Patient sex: M
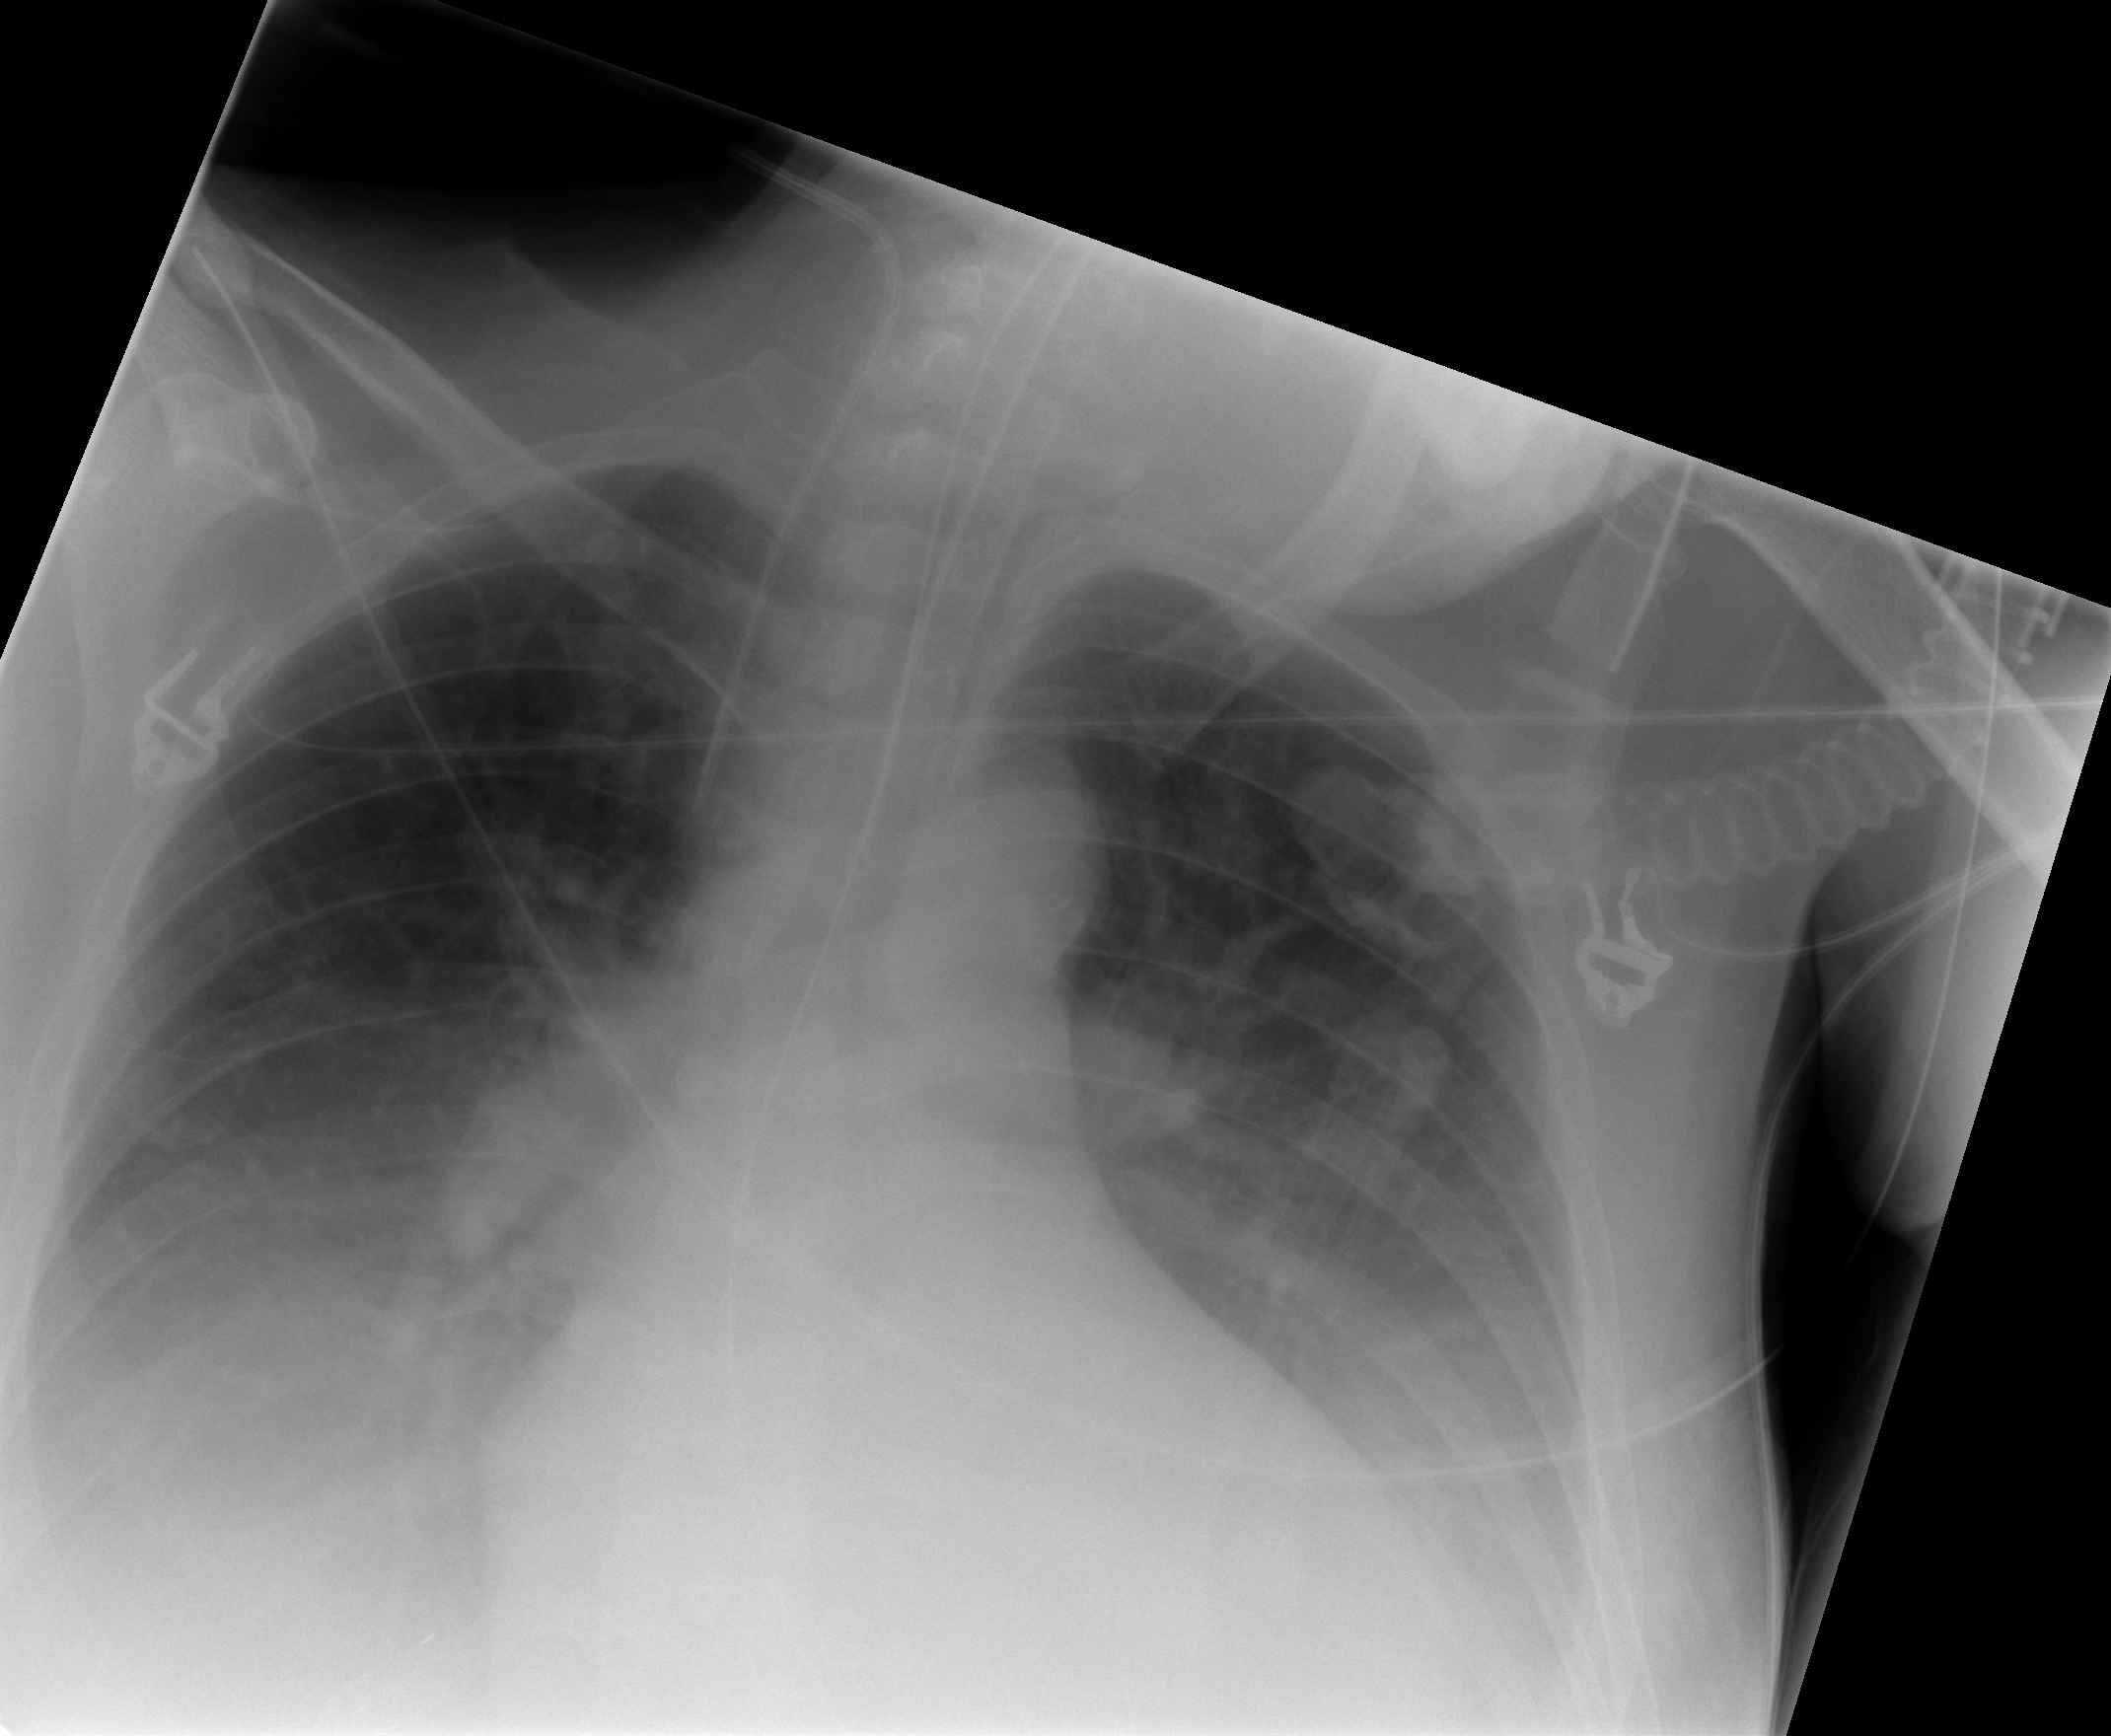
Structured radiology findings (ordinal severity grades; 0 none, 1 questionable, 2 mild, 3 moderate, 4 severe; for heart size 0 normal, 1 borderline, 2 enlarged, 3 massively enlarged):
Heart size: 2
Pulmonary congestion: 2
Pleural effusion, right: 2
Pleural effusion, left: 2
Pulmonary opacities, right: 0
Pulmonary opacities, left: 0
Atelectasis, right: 2
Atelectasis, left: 2